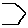
Label: hexagon